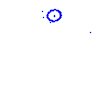
Particle: proton